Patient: sex F, age 60
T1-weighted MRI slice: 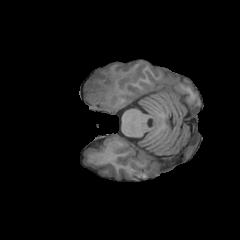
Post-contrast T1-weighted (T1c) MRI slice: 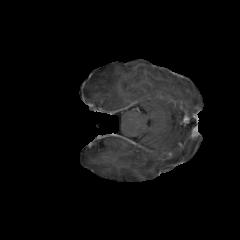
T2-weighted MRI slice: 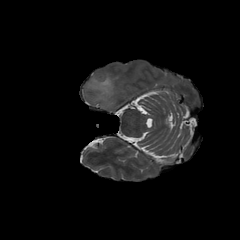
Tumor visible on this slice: yes
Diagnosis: Astrocytoma, IDH-mutant
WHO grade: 3